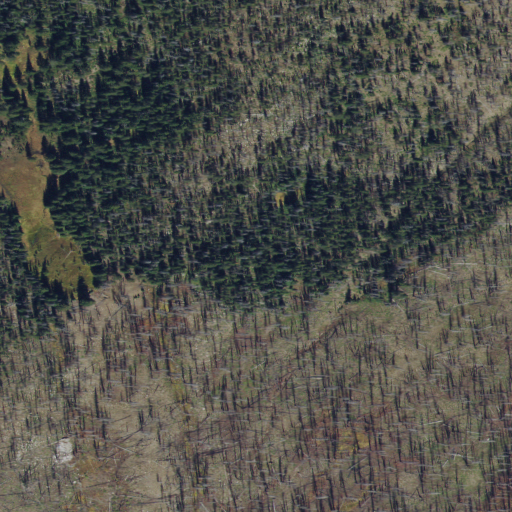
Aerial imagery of plain(s) in Idaho named Lost Packer Meadows containing shrub, evergreen forest, and grassland